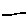
Label: line